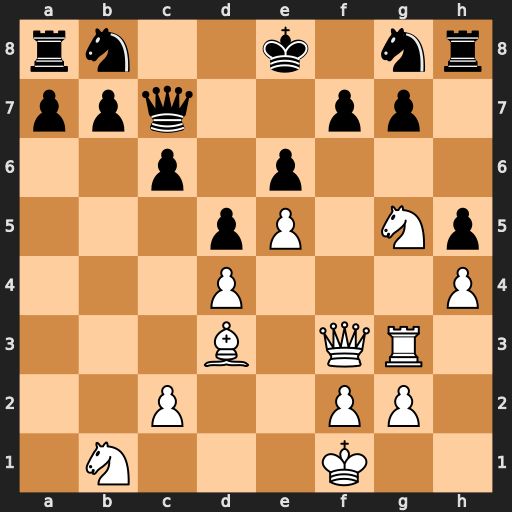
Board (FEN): rn2k1nr/ppq2pp1/2p1p3/3pP1Np/3P3P/3B1QR1/2P2PP1/1N3K2
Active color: w
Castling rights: kq
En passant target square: -
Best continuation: Nxf7 Qxf7 Bg6 Qxg6 Rxg6